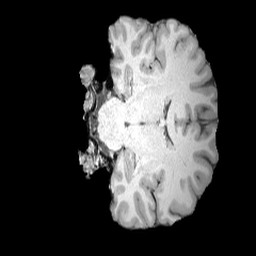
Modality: T1w
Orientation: coronal
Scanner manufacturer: siemens
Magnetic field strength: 3 T
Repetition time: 2.08 s
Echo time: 0.00464 s